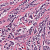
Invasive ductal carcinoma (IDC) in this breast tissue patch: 1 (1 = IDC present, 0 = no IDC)